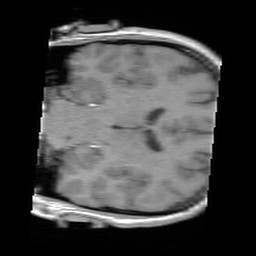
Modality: FLASH
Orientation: coronal
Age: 33
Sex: male
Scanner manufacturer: siemens
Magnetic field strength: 3 T
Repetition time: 0.245 s
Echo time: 0.0026 s